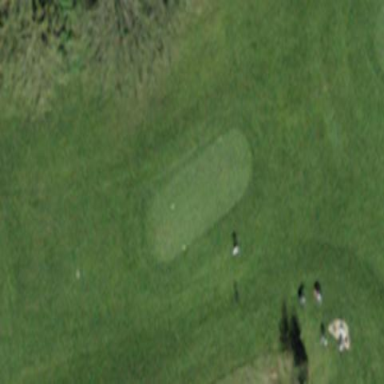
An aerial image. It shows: Golf tee.